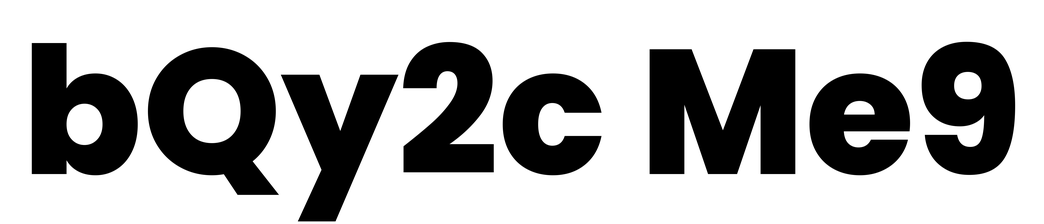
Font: Poppins-ExtraBold